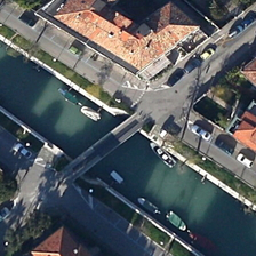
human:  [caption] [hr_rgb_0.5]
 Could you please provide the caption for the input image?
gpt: the narrow bridge spans the river with roads next to it .

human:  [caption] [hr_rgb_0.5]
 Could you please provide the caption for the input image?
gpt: a bridge connects the houses and roads on the both sides of the river  where some boats is parking .

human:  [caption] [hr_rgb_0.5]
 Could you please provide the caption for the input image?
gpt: a narrow bridge is across the river with boats stopping .

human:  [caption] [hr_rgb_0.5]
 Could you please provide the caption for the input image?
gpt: the tiny bridege across the narrow river next buildings with red roofs .

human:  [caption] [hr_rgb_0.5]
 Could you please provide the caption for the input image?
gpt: several red buildings and some cars are in two sides of a river with several boats in it and several cars near it .